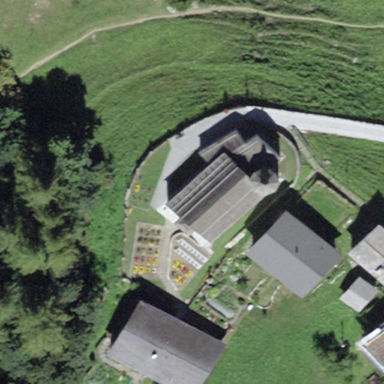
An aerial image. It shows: Church which is place of worship.